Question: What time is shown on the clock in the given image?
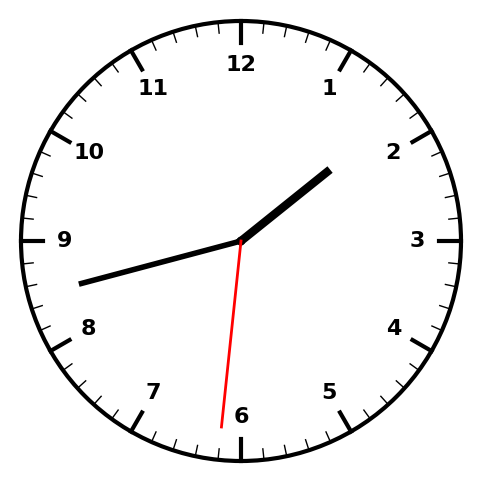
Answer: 01:42:31